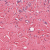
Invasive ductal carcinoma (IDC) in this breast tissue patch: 0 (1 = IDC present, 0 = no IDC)